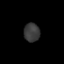
Tissue: prostate
Cell type: Fibroblasts
Senescence score: 0.7125
Nuclear area (px): 294
Mean DAPI intensity: 56.585